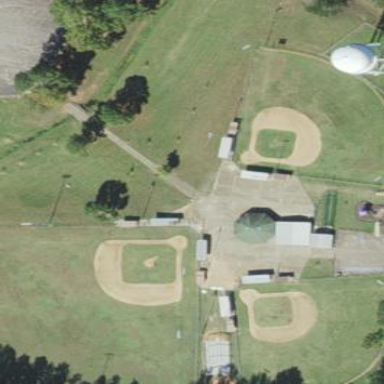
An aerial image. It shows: Baseball pitch for leisure land activities.